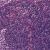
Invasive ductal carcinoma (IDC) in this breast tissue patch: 0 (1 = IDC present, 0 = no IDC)